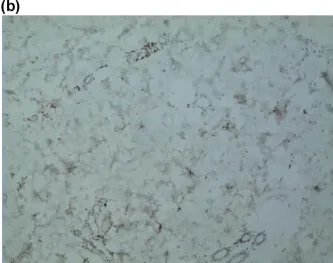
Kappa staining and Lambda staining results. (b) Lambda staining is positive.
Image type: pathology (immunostaining)